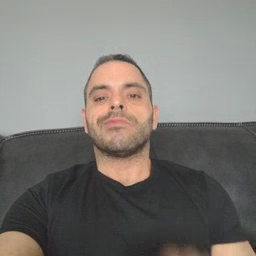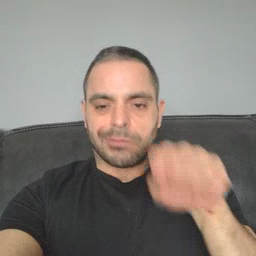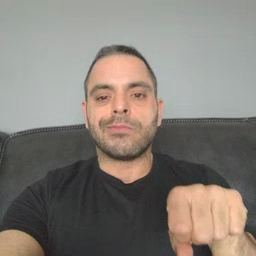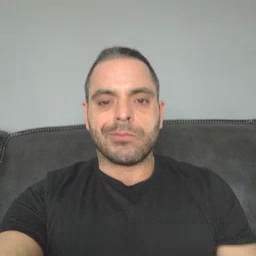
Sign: can